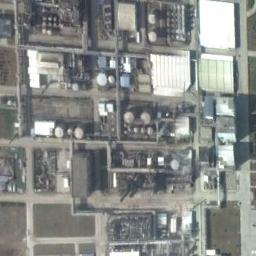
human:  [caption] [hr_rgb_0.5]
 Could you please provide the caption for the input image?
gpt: There are many buildings of different sizes next to the storage tanks .

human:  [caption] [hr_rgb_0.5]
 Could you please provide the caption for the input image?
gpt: There are many neatly arranged storage tanks and many pipelines in the factory .

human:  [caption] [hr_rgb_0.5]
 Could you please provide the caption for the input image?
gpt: The storage tanks here are half white and half black .

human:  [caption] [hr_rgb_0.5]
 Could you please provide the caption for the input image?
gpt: There are many storage tanks on the bare land next to buildings .

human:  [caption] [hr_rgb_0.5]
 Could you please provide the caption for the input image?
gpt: There are some storage tanks among many buildings .